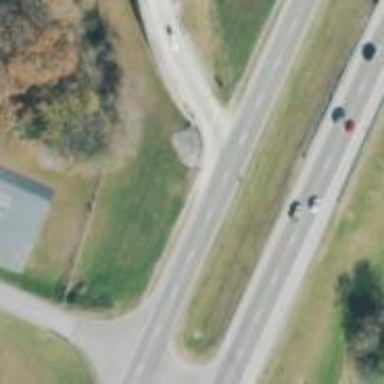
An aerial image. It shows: Asphalt trunk highway.